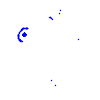
Particle: electron